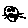
Label: cat